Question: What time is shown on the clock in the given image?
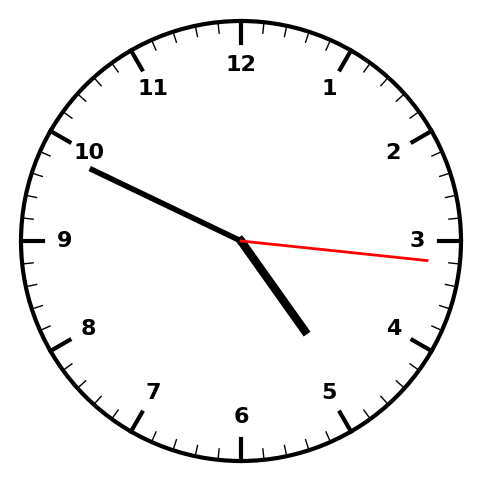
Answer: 04:49:16